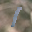
Label: 1